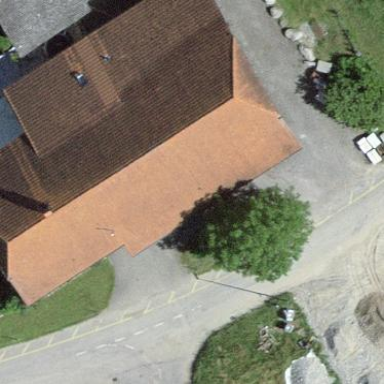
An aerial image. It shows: Farm building.